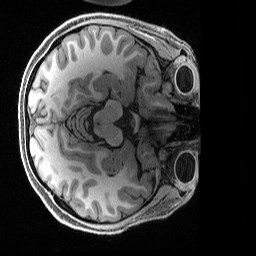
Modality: T1w
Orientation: axial
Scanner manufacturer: siemens
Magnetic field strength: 3 T
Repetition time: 2.5 s
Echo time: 0.0029 s